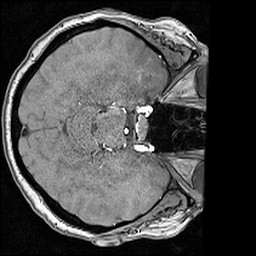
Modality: angio
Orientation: axial
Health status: ill
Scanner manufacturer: siemens
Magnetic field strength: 3 T
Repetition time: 0.023 s
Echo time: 0.00418 s